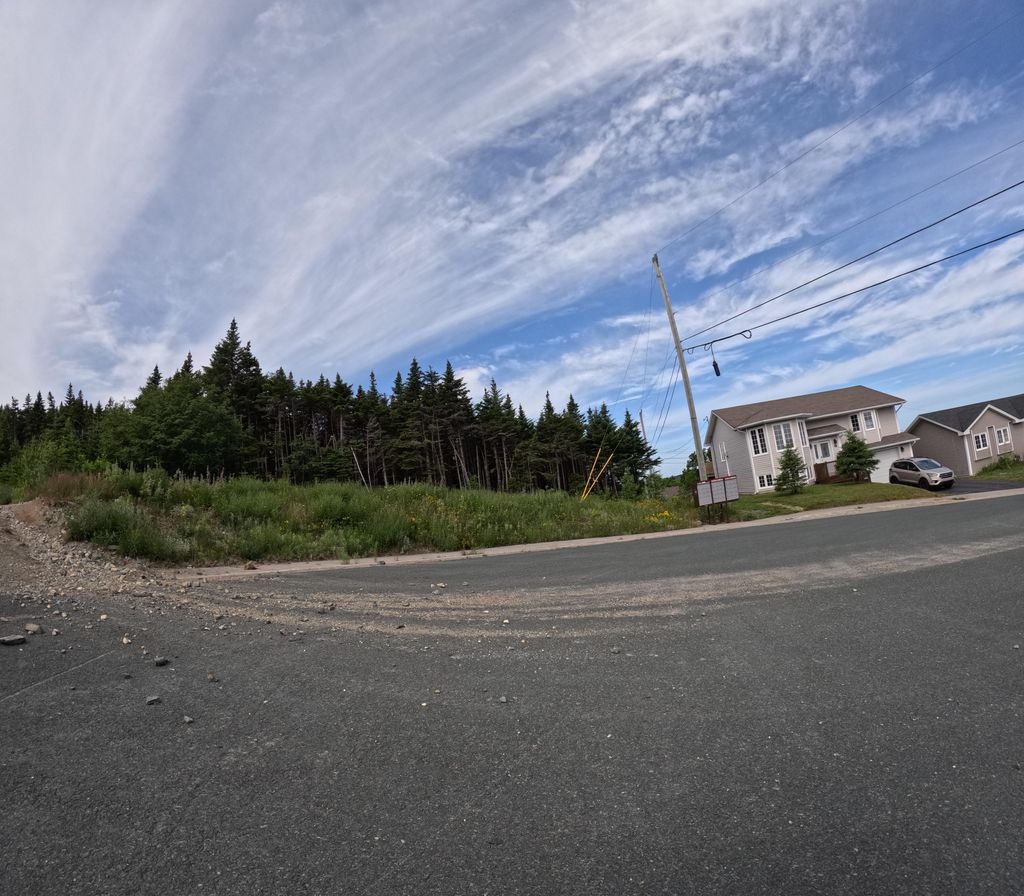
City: st_johns